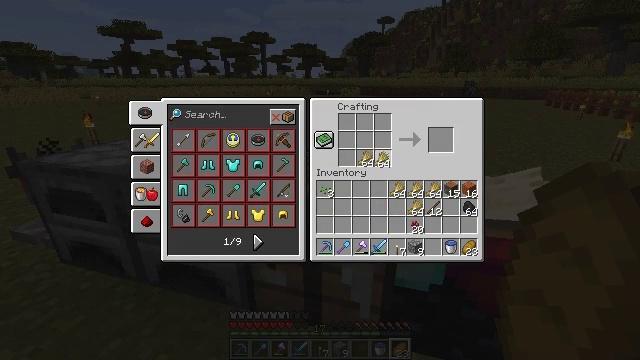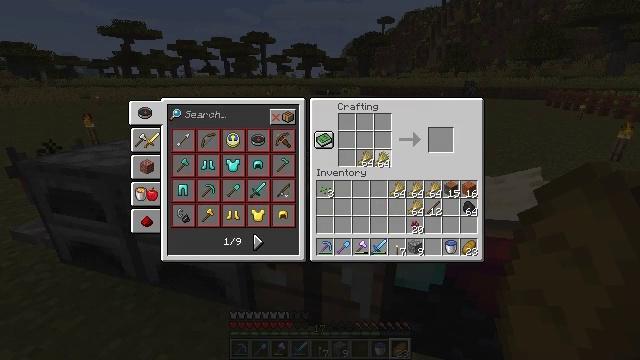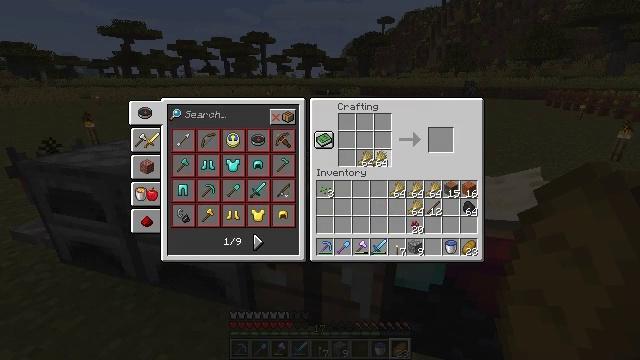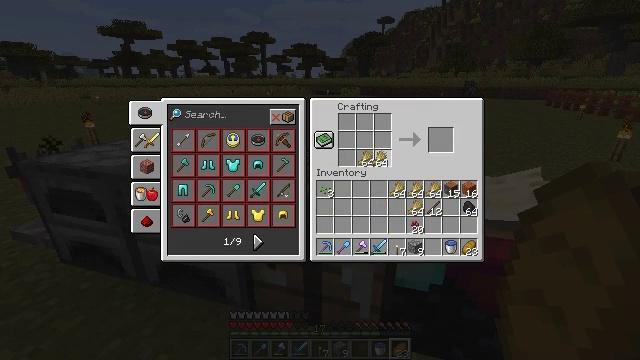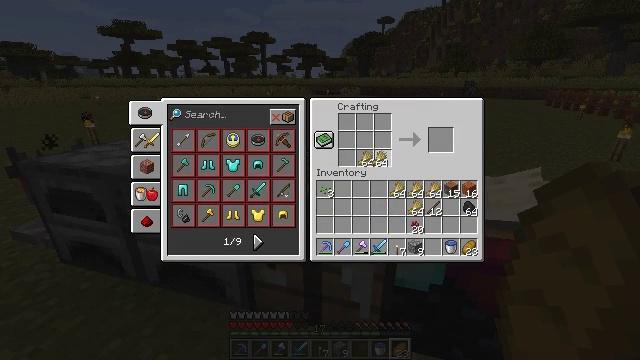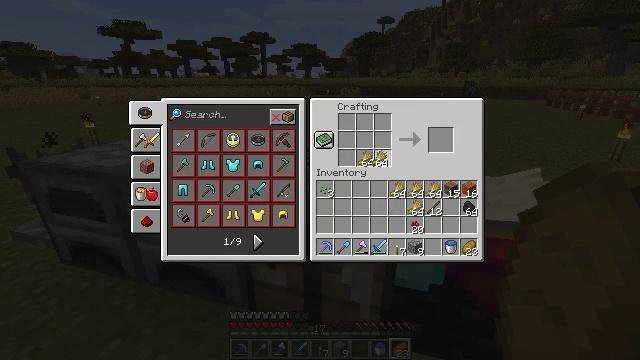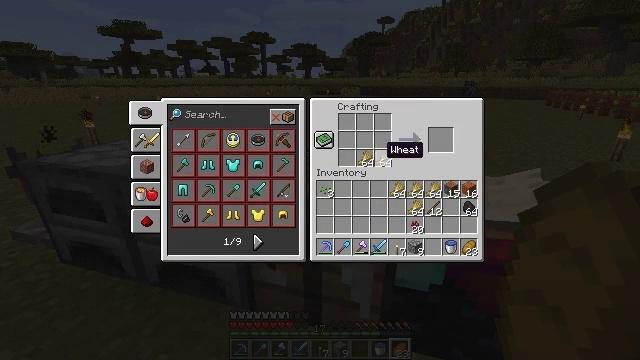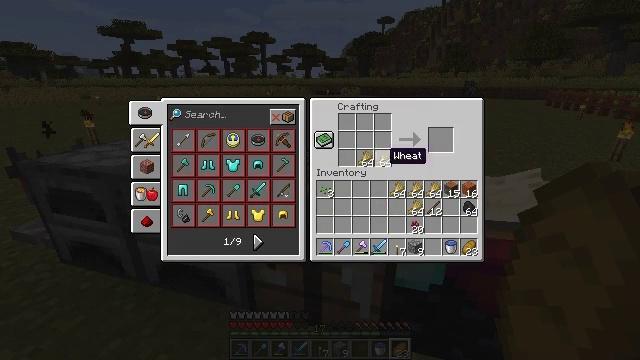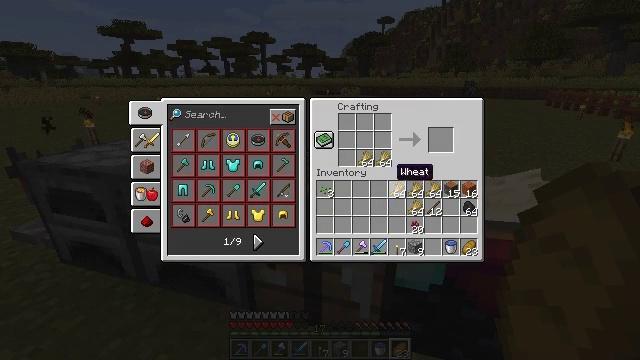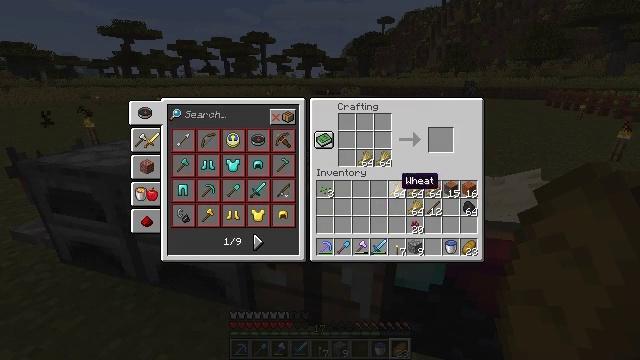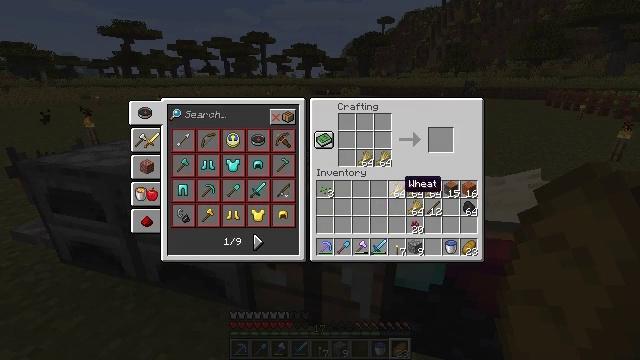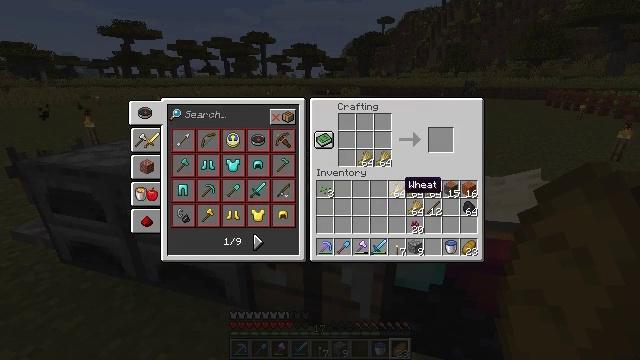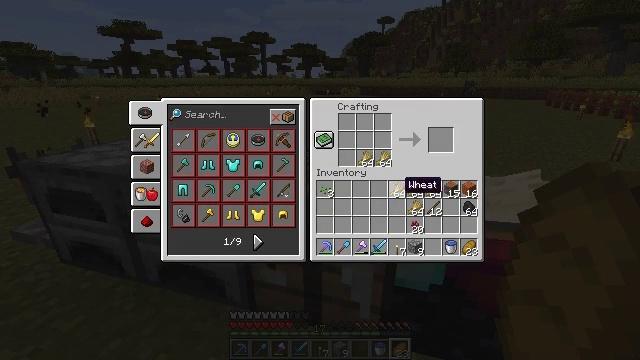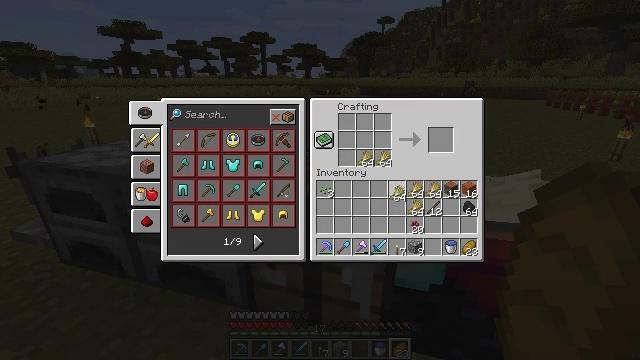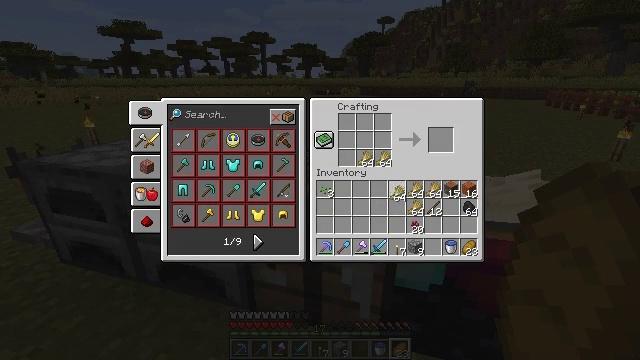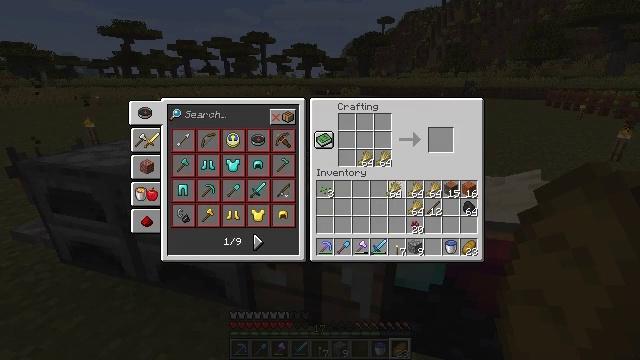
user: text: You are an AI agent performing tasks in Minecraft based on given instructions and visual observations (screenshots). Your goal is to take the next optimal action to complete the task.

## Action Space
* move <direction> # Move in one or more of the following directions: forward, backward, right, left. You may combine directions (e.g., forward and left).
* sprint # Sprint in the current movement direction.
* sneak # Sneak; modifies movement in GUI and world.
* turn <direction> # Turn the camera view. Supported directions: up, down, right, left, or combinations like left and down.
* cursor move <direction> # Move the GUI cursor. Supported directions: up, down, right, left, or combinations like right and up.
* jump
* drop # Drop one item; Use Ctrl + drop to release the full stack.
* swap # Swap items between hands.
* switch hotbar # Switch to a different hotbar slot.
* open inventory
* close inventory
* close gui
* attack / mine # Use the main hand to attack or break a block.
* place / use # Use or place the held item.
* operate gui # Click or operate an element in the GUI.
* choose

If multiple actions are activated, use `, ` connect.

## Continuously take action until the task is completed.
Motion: motion action
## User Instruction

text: Prepare bread with three pieces of wheat.
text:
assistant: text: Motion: no_op
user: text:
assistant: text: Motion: no_op
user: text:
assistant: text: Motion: operate gui
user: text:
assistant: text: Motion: operate gui
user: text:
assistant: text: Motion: operate gui
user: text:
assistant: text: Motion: no_op
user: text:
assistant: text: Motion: no_op
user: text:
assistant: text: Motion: cursor move right and down
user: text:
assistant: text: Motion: cursor move down
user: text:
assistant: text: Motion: no_op
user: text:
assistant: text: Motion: no_op
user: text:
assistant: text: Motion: no_op
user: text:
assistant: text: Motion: operate gui
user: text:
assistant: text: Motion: operate gui
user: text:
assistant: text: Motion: no_op
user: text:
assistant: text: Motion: cursor move left and up
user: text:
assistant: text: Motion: cursor move left and up
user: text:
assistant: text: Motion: no_op
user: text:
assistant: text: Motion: no_op
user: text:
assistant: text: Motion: no_op
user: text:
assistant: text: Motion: no_op
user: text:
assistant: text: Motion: no_op
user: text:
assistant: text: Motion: operate gui
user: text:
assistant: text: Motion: operate gui
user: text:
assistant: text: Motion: operate gui
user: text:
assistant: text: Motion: operate gui
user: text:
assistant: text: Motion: cursor move right
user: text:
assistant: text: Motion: cursor move right
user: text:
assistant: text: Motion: cursor move right
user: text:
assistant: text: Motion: cursor move right